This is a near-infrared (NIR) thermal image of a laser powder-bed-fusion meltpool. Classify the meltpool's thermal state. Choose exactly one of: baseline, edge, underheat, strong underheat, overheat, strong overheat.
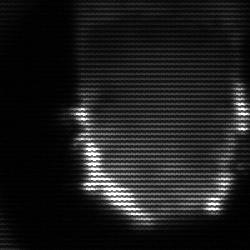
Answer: baseline